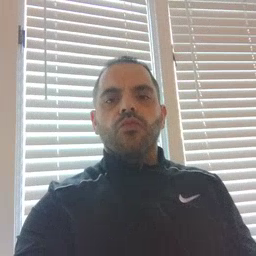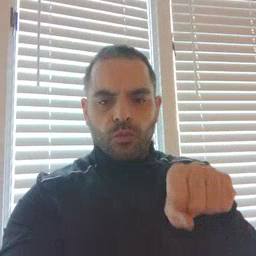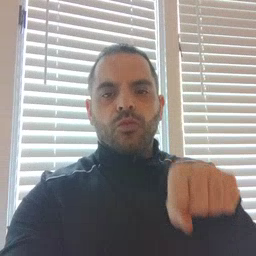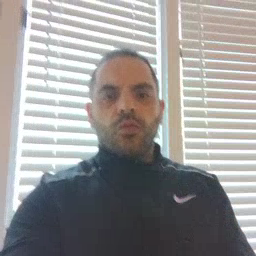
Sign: yes